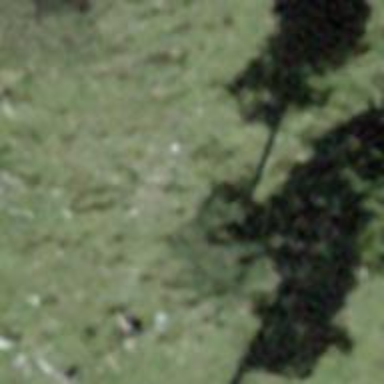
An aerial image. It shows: Evergreen needle-leaved tree.